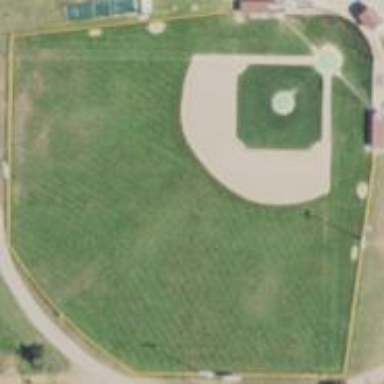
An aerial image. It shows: Grass pitch used for baseball.